Question: I am working on a new project including and some students as , I want to have questions participants in a table,so for doing it, I created a table and made a to by adding "" attribute.
But when I record a specific participant for a specific question, I can't use that participant for a new question anymore! Why?
'''
class Questions(models.Model):
course = models.ForeignKey(Course, blank=False)
question_author = models.ForeignKey(Author, blank=False)
question_details = models.CharField(max_length=100, blank=False, default='')
members = models.ManyToManyField(CourseParticipant, through='QuestionsParticipant')
question_type = models.CharField(choices=question_types, max_length=1, default='1')
timestamp = models.DateTimeField(auto_now_add=True)
class QuestionsParticipant(models.Model):
question = models.ForeignKey(Questions)
participant = models.ForeignKey(CourseParticipant, primary_key=True)
tries = models.PositiveIntegerField(blank=False, default=0)
flag = models.BooleanField(default=False)
flag_reason = models.CharField(max_length=50, blank=True, default='')
success = models.BooleanField(default=False)
timestamp = models.DateTimeField(auto_now_add=True)
'''

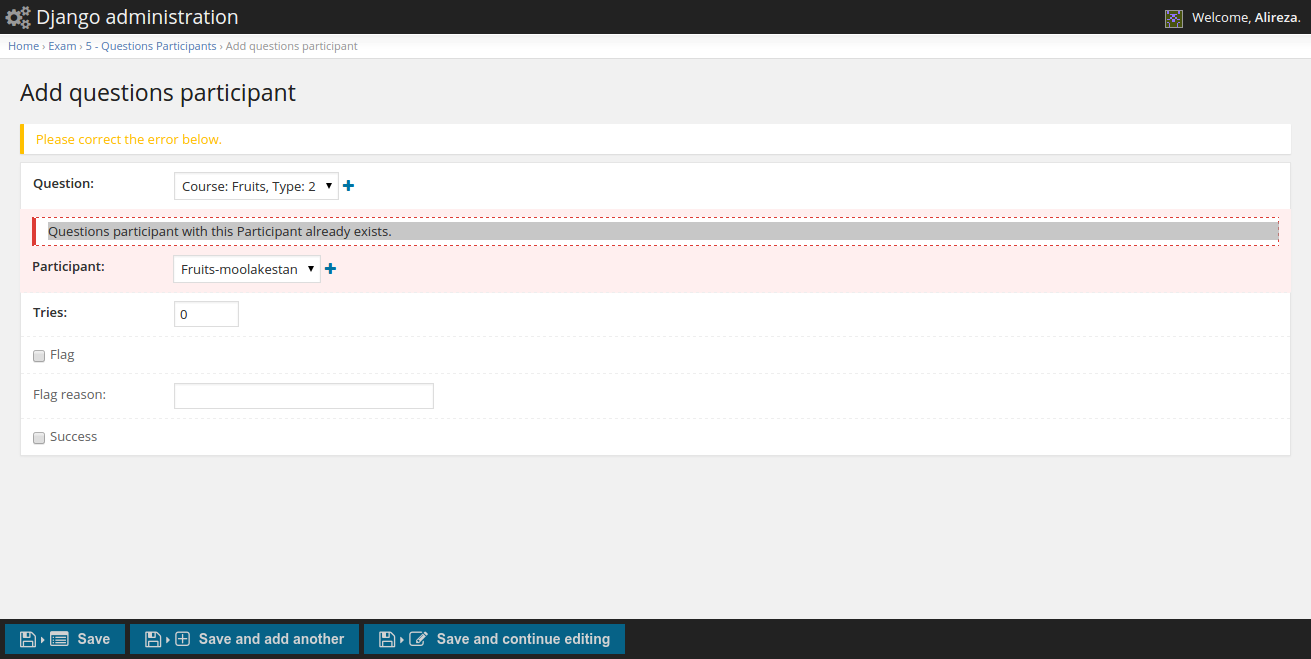
Answer: I think you have a logical problem in designing your relationship between a question and its participants. Many-to-many relationship in your context is that a question can be answered by more than one participant and a participant can answer more than one question.
That means; you should never put 'primary_key=True' to any of your FK in 'QuestionsParticipant' table otherwise you'd break M2M relationship itself.
If you want a participant to answer only one question, you can put 'question = models.ForeignKey(Questions)' to 'CourseParticipant' table.
Besides, please note that model names should always be singular. ('Question', 'QuestionParticipant', etc.)